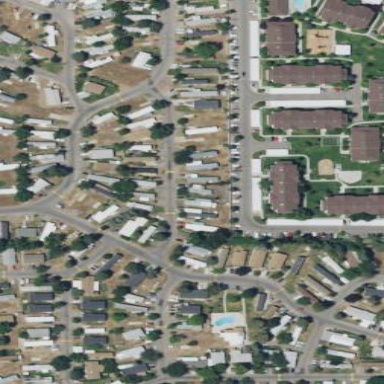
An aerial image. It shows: Residential area known as trailer park.